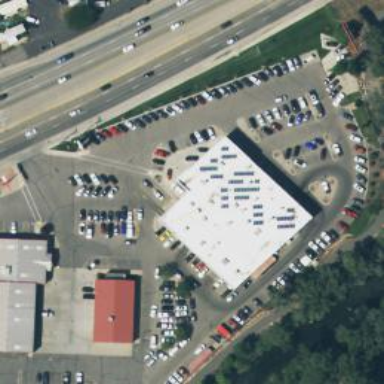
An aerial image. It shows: Building that houses car shop.